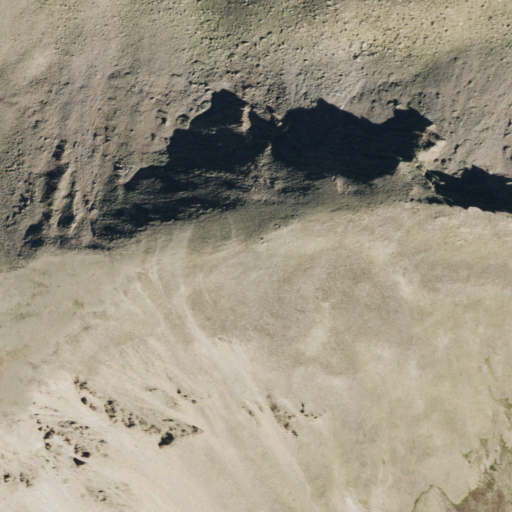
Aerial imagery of mountain in Colorado named Table Mountain containing barren land and grassland